Question: I am new to Ruby on Rails and I was trying to create a simple app when I ended up having a 'ActiveModel::ForbiddenAttributesError'
'''
class PostsController < ApplicationController
def index
@posts = Post.all
end
def show
@post = Post.find(params[:id])
end
def new
@post =Post.new
end
def create
@post = Post.new(params[:post])
if @post.save
redirect_to post_path,:notice=>"success"
else
render "new"
end
end
def edit
end
def update
end
def destroy
end
private
def post_params
params.require(:post).permit(:Title, :content)
end
end
'''
I have seen a similar error <URL> but the solution for that did not fix my issue.
My version of rails is 4.2.0.
The error displayed is

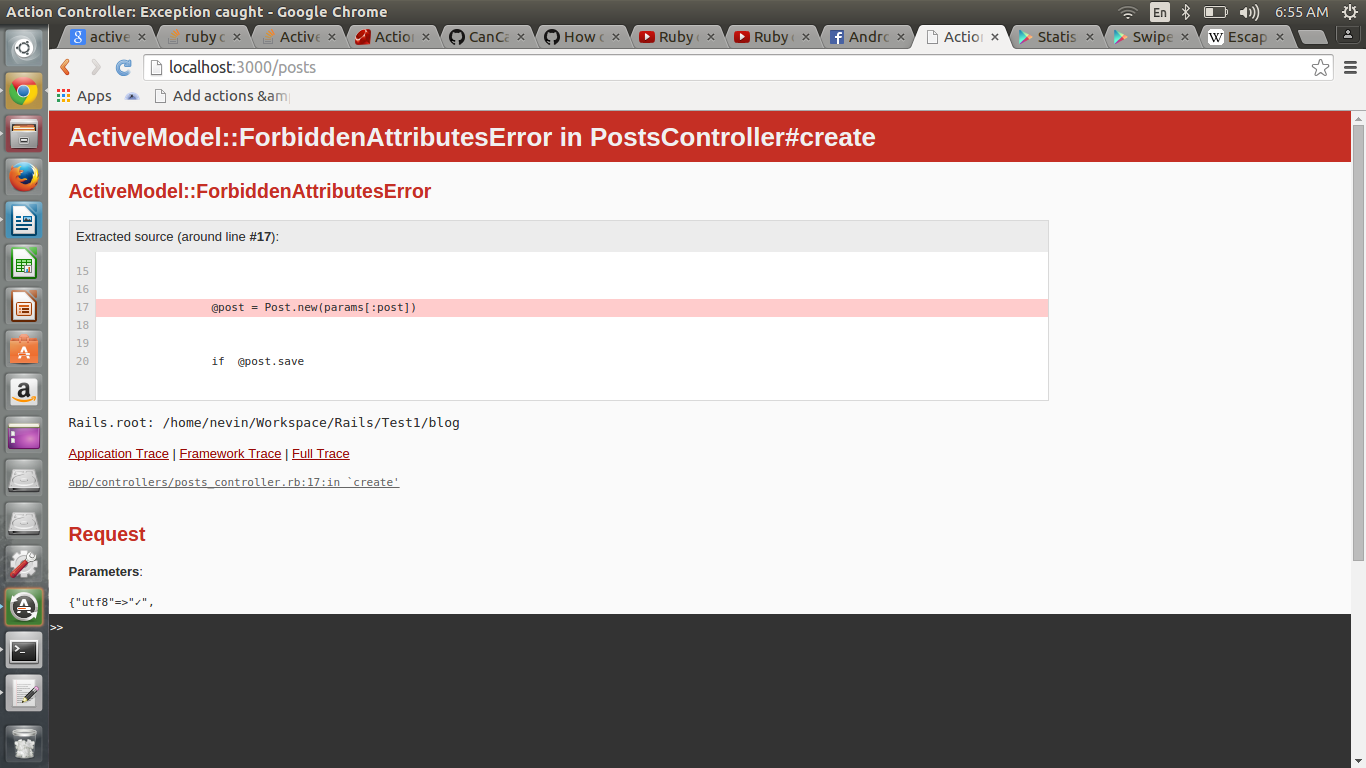
Answer: You can't use that 'params[:post]' hash (or any 'params[*]' hash) directly in any mass-assignment method, you need to use a 'permit' call so Rails knows you've checked it and to allow it.
So, change your 'Post.new' to '@post = Post.new(post_params)'